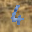
Label: 4